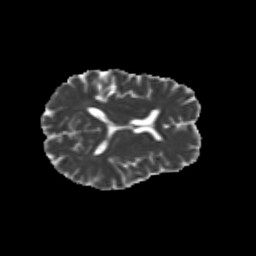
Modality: MD
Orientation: axial
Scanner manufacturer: siemens
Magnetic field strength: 3 T
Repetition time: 9.2 s
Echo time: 0.084 s